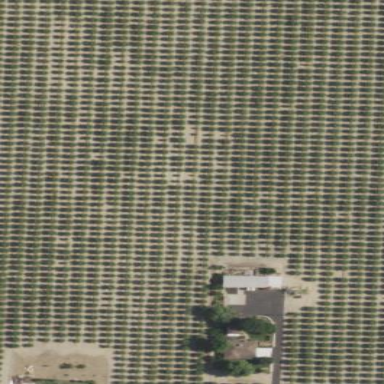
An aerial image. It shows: Vineyard growing grapes.